Interaction volume radius: 5 \u00c5
Interaction volume height: 35 \u00c5
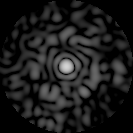
Disorder parameter: 0.8447